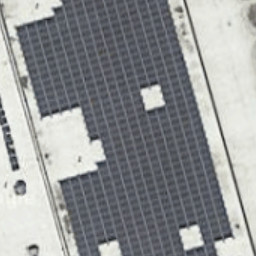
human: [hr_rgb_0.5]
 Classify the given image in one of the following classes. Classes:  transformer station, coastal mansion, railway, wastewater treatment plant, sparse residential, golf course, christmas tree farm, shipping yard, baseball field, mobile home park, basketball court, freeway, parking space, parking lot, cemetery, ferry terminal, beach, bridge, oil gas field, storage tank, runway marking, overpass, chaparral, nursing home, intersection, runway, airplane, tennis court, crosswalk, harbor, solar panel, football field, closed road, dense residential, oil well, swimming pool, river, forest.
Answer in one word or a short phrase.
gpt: solar panel